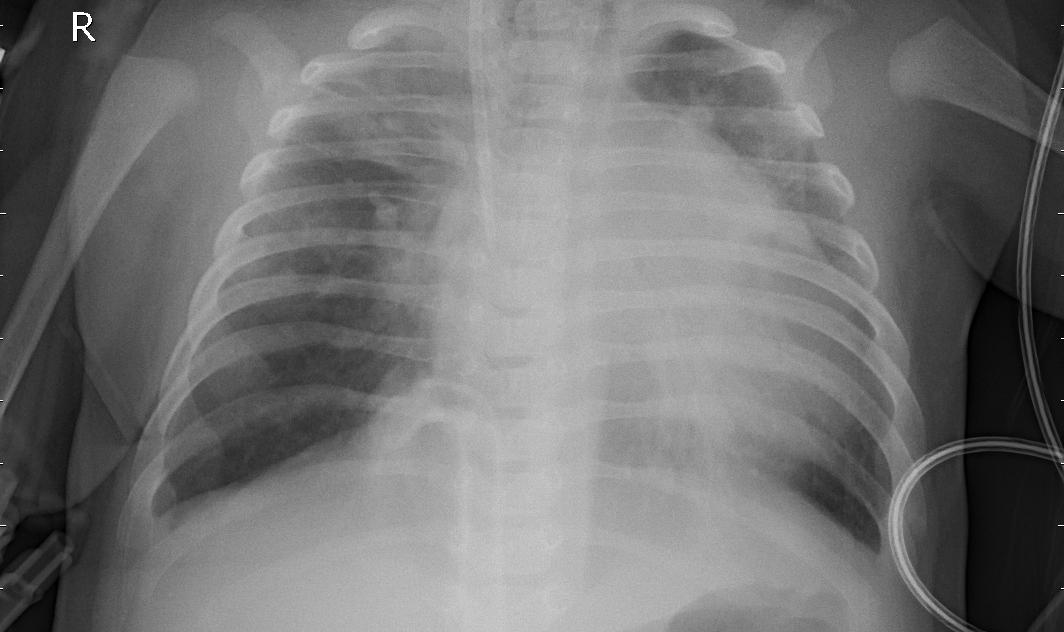
Diagnosis: PNEUMONIA